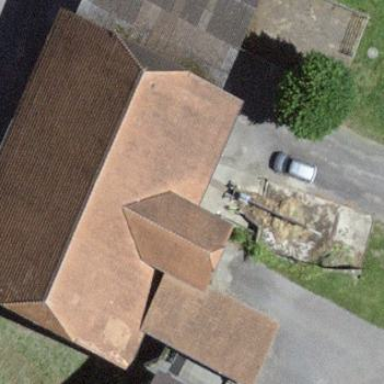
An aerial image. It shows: Rural barn.